Field crop: maize
Growth stage: 1
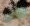
Species: datura